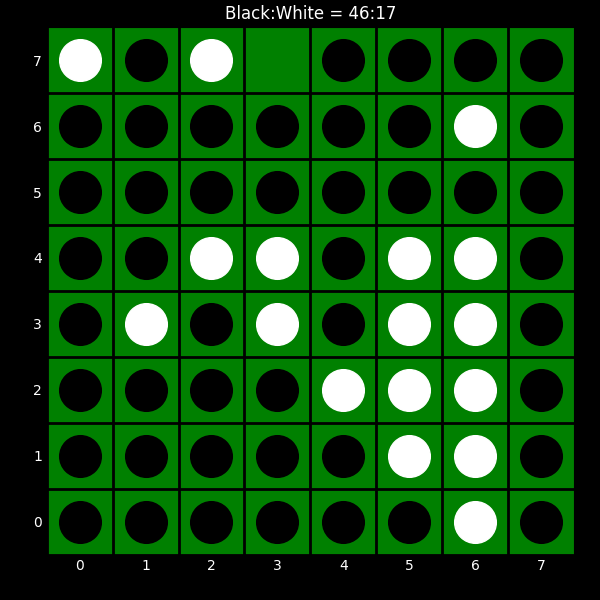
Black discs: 46
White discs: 17